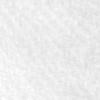
Label: no_change